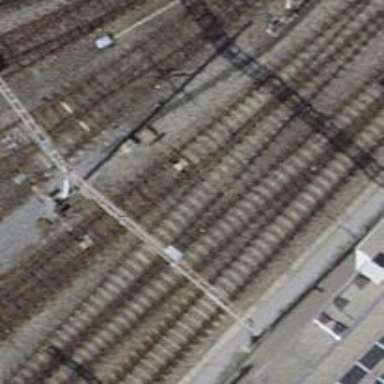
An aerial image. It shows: Single railway track with electrified contact line.